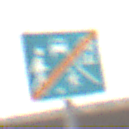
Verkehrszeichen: EndeVerkehrsberuhigterBereich
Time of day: MorningAfternoon
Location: Outdoor (Nature)
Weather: Overcast
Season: NotSpecified
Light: Natural